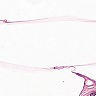
Metastatic tissue present: no